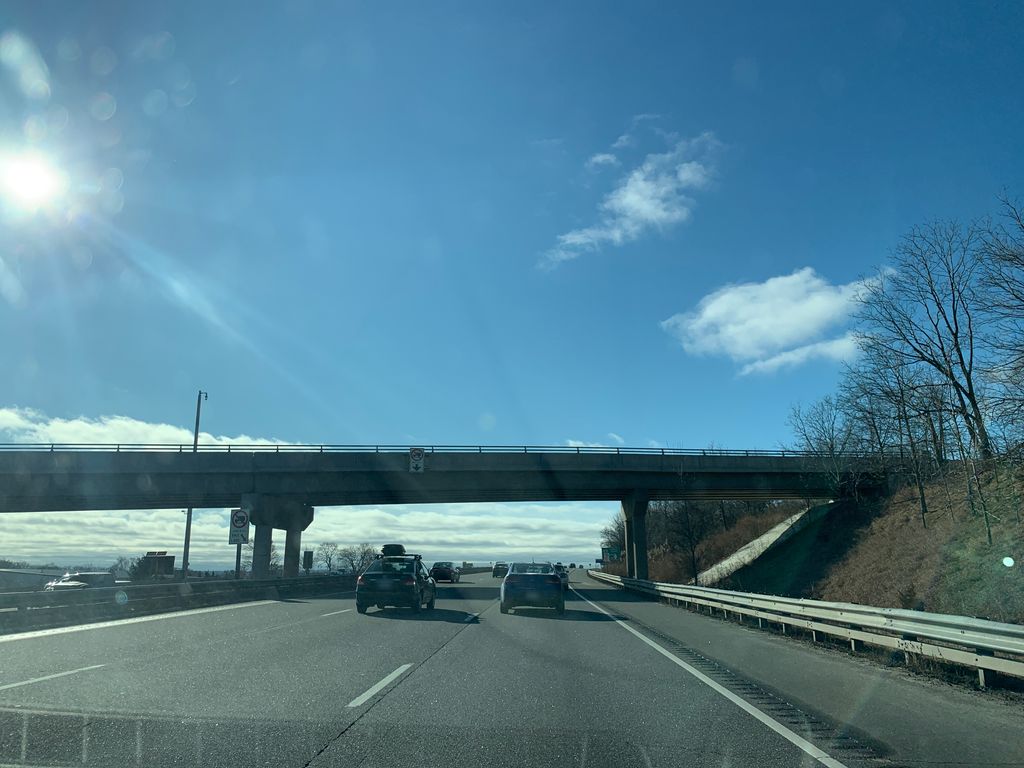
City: hamilton